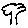
Label: tree